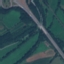
Land use / land cover: Highway